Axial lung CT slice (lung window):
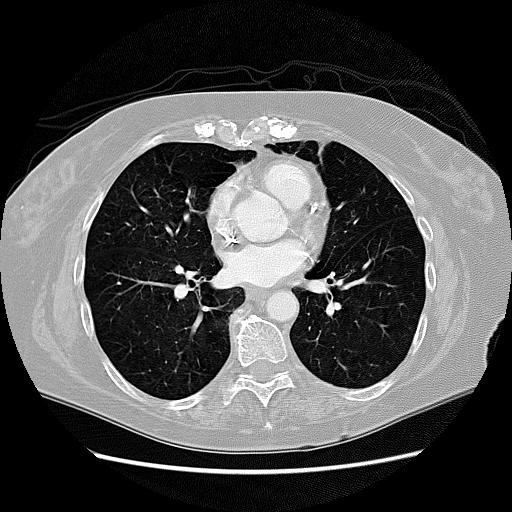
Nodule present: no